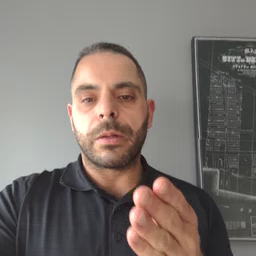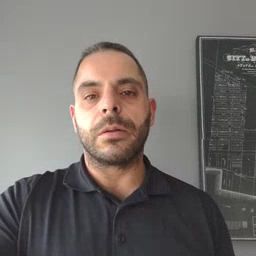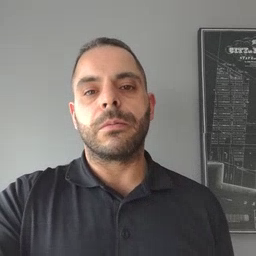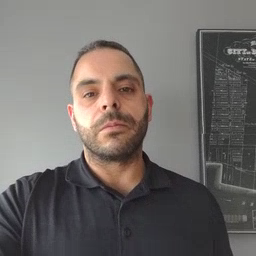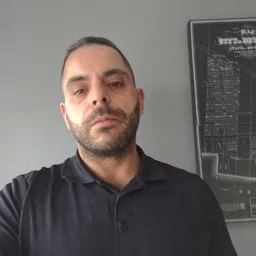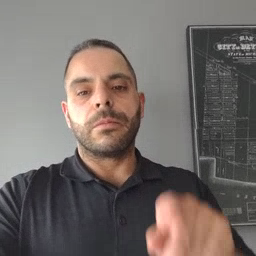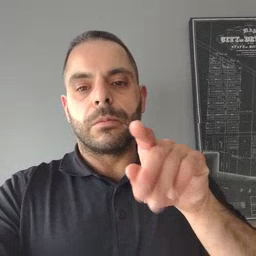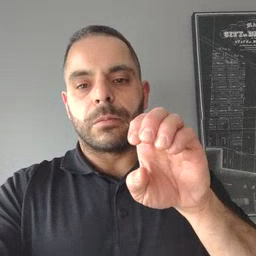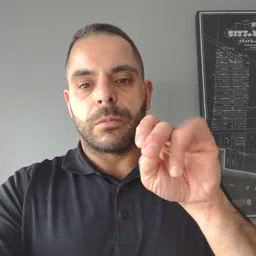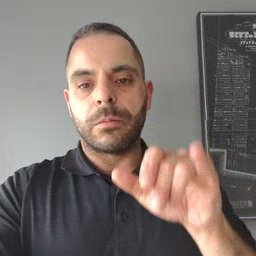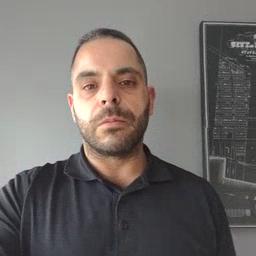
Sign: penny